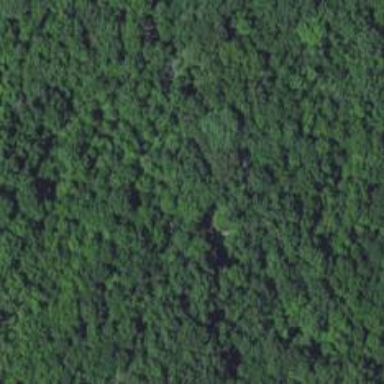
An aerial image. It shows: Hunting stand also known as tree stand.